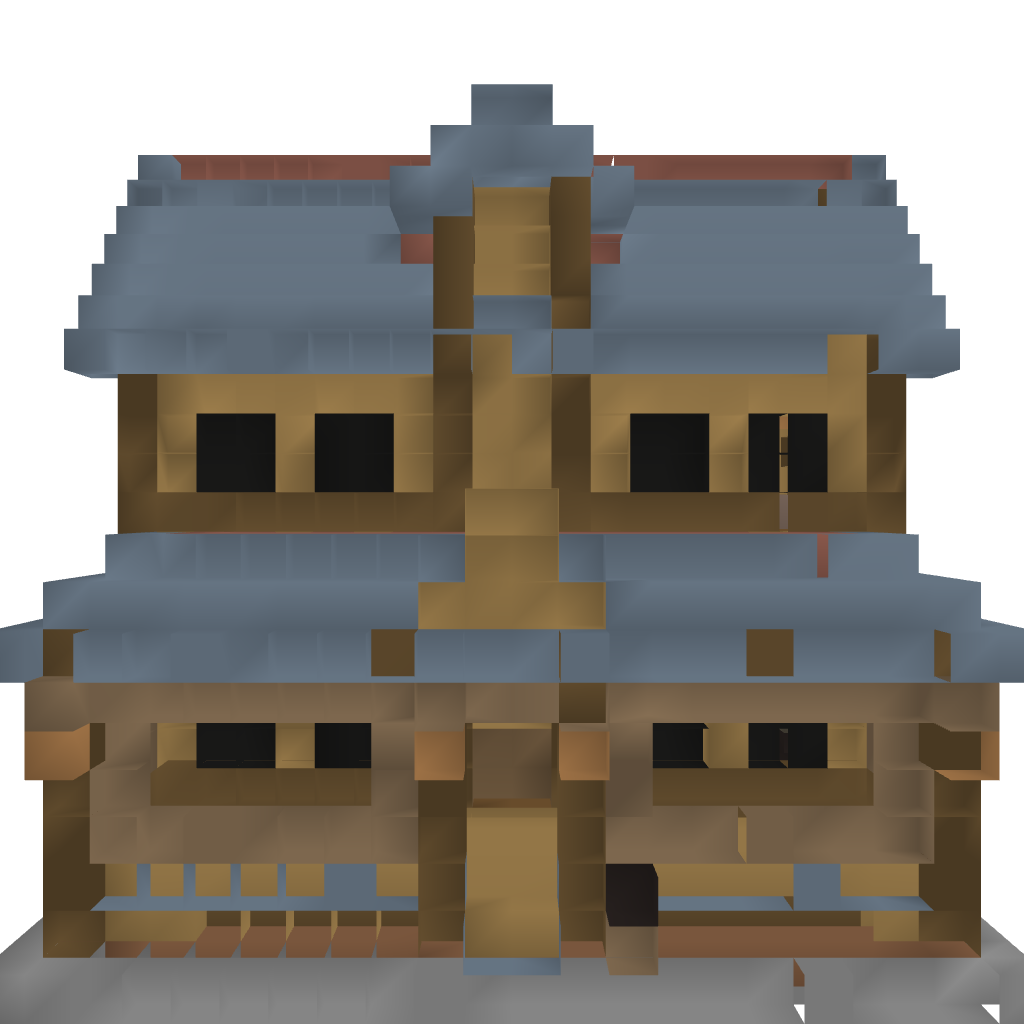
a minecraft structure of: Farm House for 1.6.0+